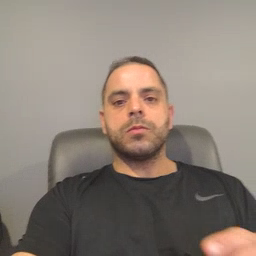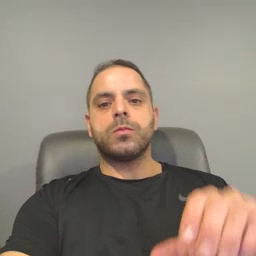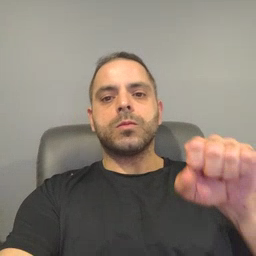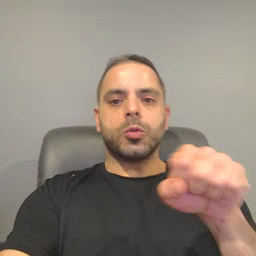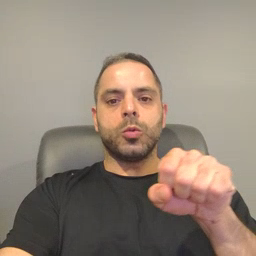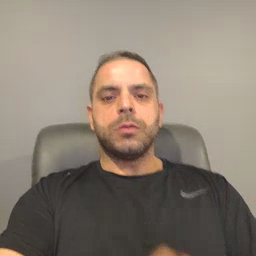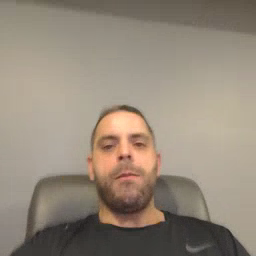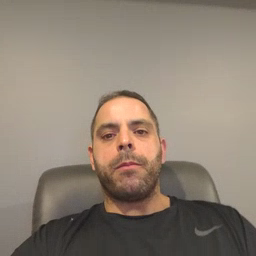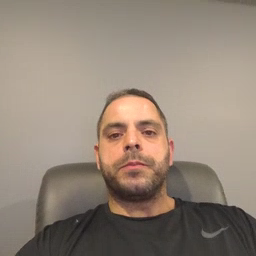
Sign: shoe